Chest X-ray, AP view. Patient: 9 years old, sex M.
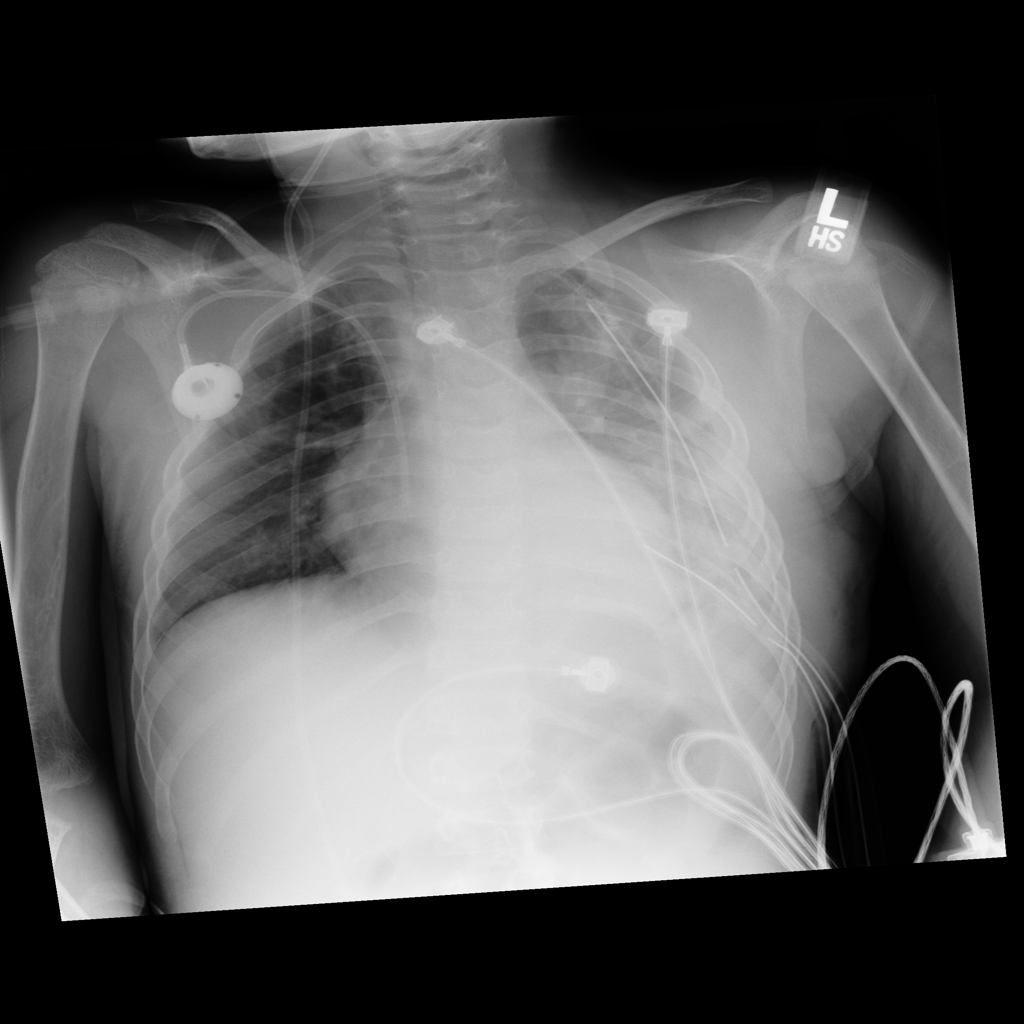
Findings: Consolidation